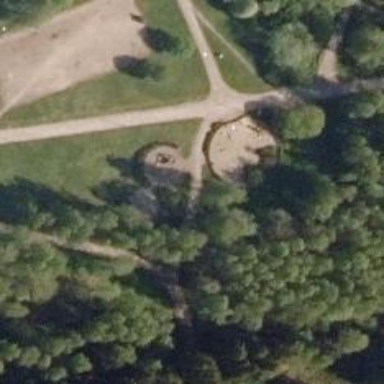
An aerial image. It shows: Springy playground.